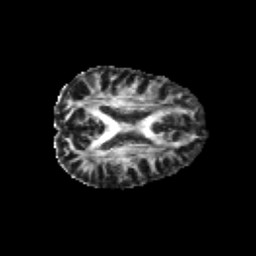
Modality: FA
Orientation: axial
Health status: healthy
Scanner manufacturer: philips
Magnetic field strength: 3 T
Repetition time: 6.964 s
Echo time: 0.092 s